Question: '''
import matplotlib.pyplot as plt
Independant_variable = [5.08, 6, 7, 8, 9, 10, 11, 12, 13, 14, 15, 16, 17, 18, 19, 20, 21, 22, 23, 24, 25, 26, 27, 28, 29, 30, 31, 32]
Dependant_variable = [74.47, 71.61, 67.66, 68.07, 67.32, 67.46, 67.17, 66.33, 65.63, 65.51, 65.56, 65.15, 65.79, 65.36, 70.94, 65.53, 66.38, 66.71, 66.44, 66.07, 68.48, 73.70, 70.91, 66.17, 71.10, 71.18, 75.57, 79.13]
plt.plot(Independant_variable, Dependant_variable, ".")
plt.grid(True)
plt.xlabel("Independant variable", fontsize=13)
plt.ylabel("Dependant variable", fontsize=13)
'''
How would I add a false origin to the x and y axis?
Also, how could I add a regression line such that I could find the minimum value of the Dependant variable for a given value of the independant variable?

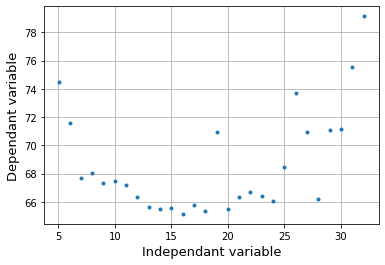
Answer: '''
import numpy as np
import matplotlib.pyplot as plt
Independant_variable = [5.08, 6, 7, 8, 9, 10, 11, 12, 13, 14, 15, 16, 17, 18, 19, 20, 21, 22, 23, 24, 25, 26, 27, 28, 29, 30, 31, 32]
Dependant_variable = [74.47, 71.61, 67.66, 68.07, 67.32, 67.46, 67.17, 66.33, 65.63, 65.51, 65.56, 65.15, 65.79, 65.36, 70.94, 65.53,
66.38, 66.71, 66.44, 66.07, 68.48, 73.70, 70.91, 66.17, 71.10, 71.18, 75.57, 79.13]
#linear regression is calculated here
N = len(Independant_variable)
regress = np.zeros(N)
sumy = 0.0
sumxy = 0.0
sumx = 0
sumx2 = 0
for i in range(0, N):
sumy += Dependant_variable[i]
sumxy += Dependant_variable[i] * Independant_variable[i]
sumx += Independant_variable[i]
sumx2 += Independant_variable[i] * Independant_variable[i]
c = sumx2 * N - sumx * sumx
b = (sumxy * N - sumx * sumy) / c
a = (sumy - sumx * b) / N
for i in range(0, N):
regress[i] = a + b * Independant_variable[i]
#linear regression is calculated here
plt.plot(Independant_variable, Dependant_variable, ".")
plt.plot(Independant_variable, regress)
plt.grid(True)
plt.axis([0,35,65,80])
plt.xlabel("Independant variable", fontsize=13)
plt.ylabel("Dependant variable", fontsize=13)
plt.show()
'''
I made a manual calculation of the regression line. I think you will be interested in how it is calculated. At the expense axes if I understand you correctly, they are regulated by this line: plot.axis([0,35,65,80]).
If I have answered your question, then put a green check mark and click the triangle. Appreciate my time spent too)